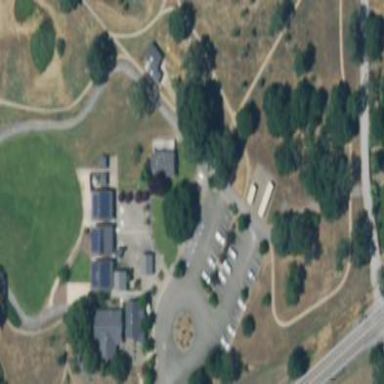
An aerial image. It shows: Parking area.